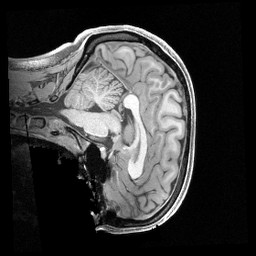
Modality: T1w
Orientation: sagittal
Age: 22
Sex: female
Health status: healthy
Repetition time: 2.4 s
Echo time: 0.00222 s